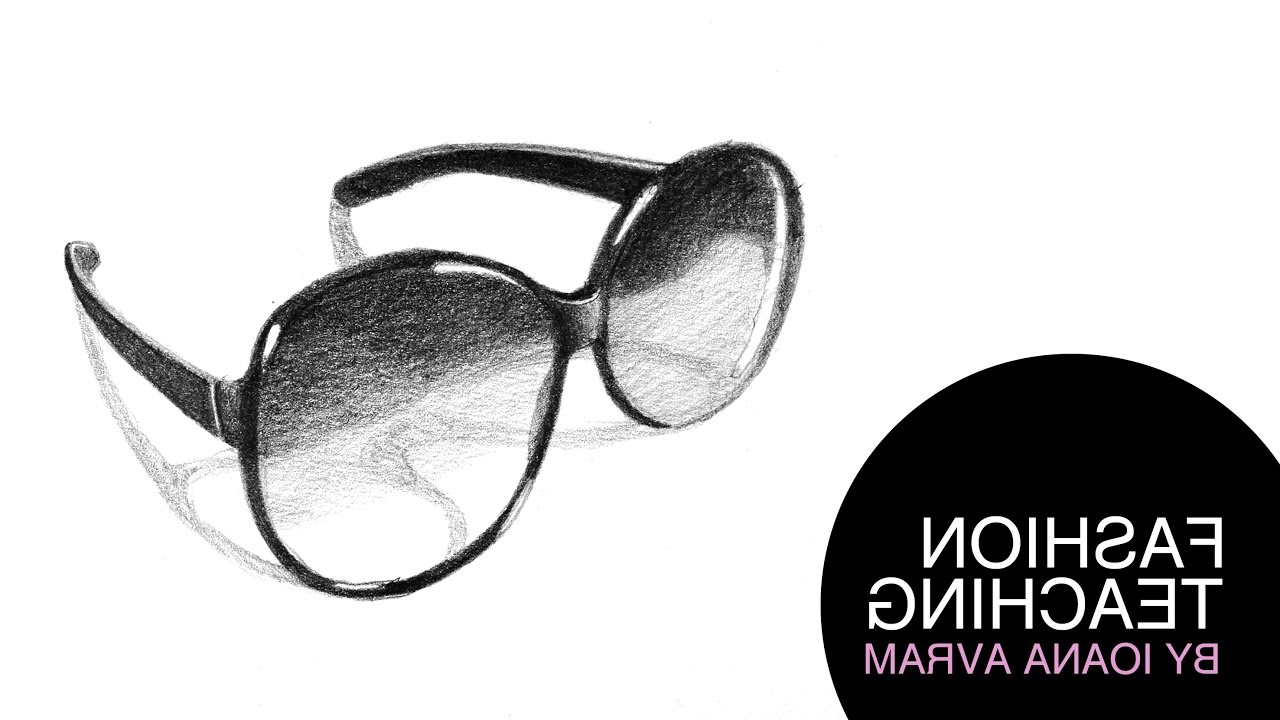
Label: sunglass